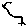
Label: bird